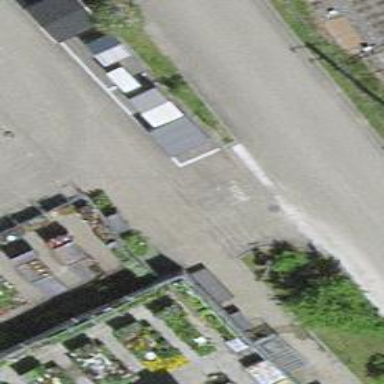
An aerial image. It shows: Road serving as parking aisle.